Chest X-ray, AP view. Patient: 37 years old, sex F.
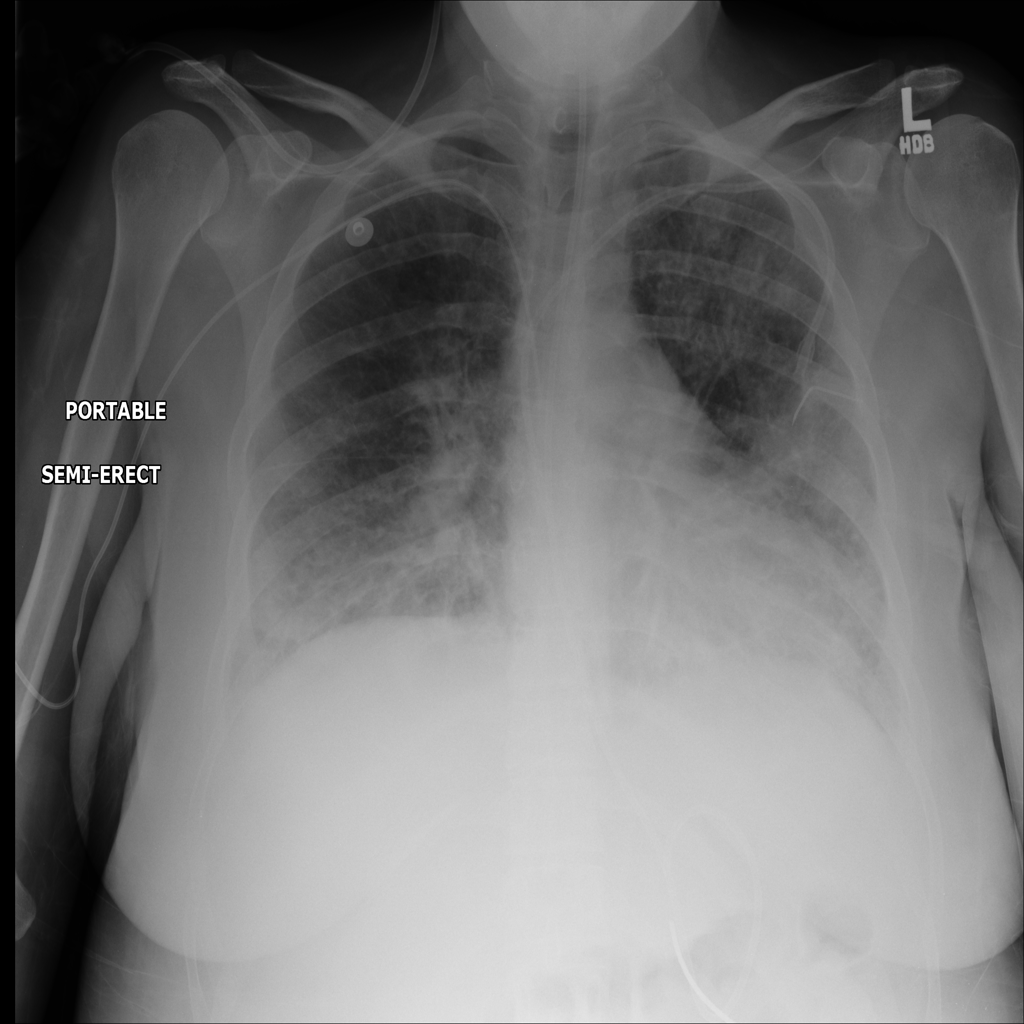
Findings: Edema, Effusion